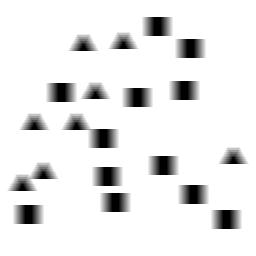
Squares: 12
Triangles: 8
Stars: 0
Total shapes: 20